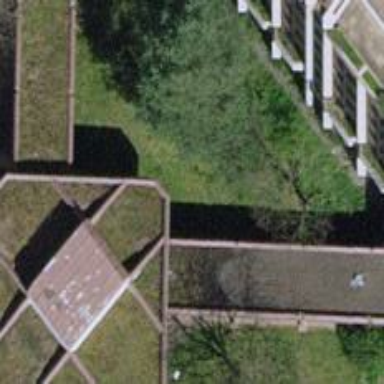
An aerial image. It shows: View of roof of building.